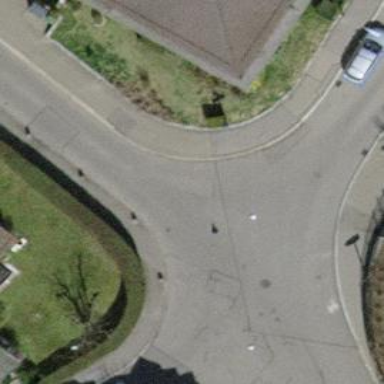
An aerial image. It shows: Bollard.